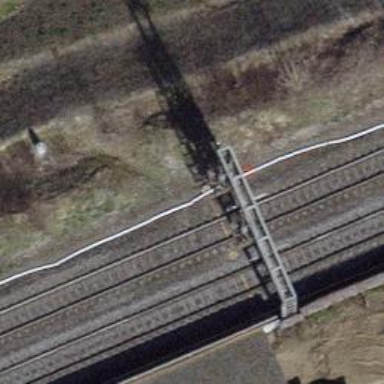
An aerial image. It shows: Railway signal.